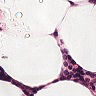
Metastatic tissue present: no